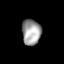
Tissue: lung
Cell type: Myeloid cells
Senescence score: 0.218
Nuclear area (px): 478
Mean DAPI intensity: 157.839